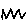
Label: zigzag